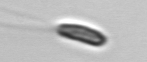
Label: Chrysochromulina